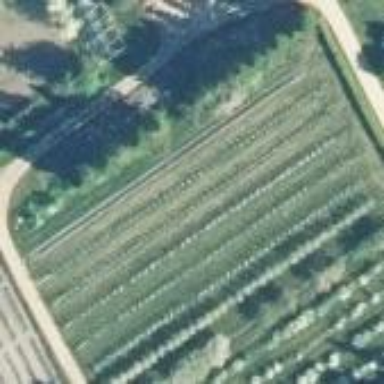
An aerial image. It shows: Orchard.